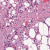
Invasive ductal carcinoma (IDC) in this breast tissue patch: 1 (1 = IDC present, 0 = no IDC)